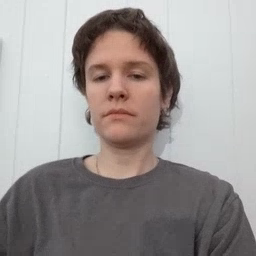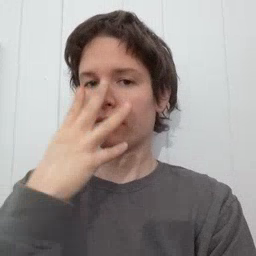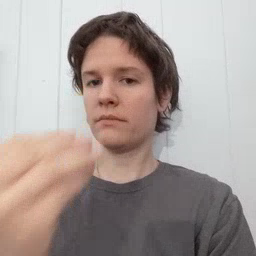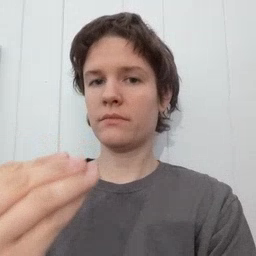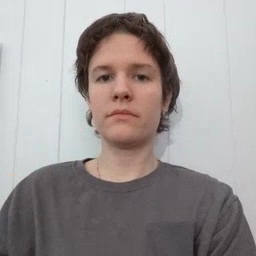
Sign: wolf